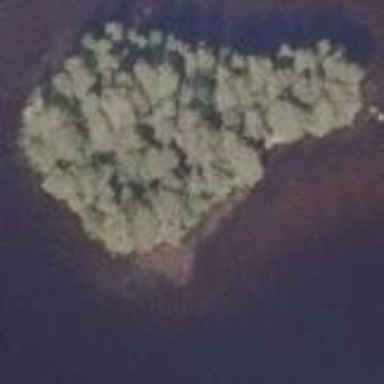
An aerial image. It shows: Island.